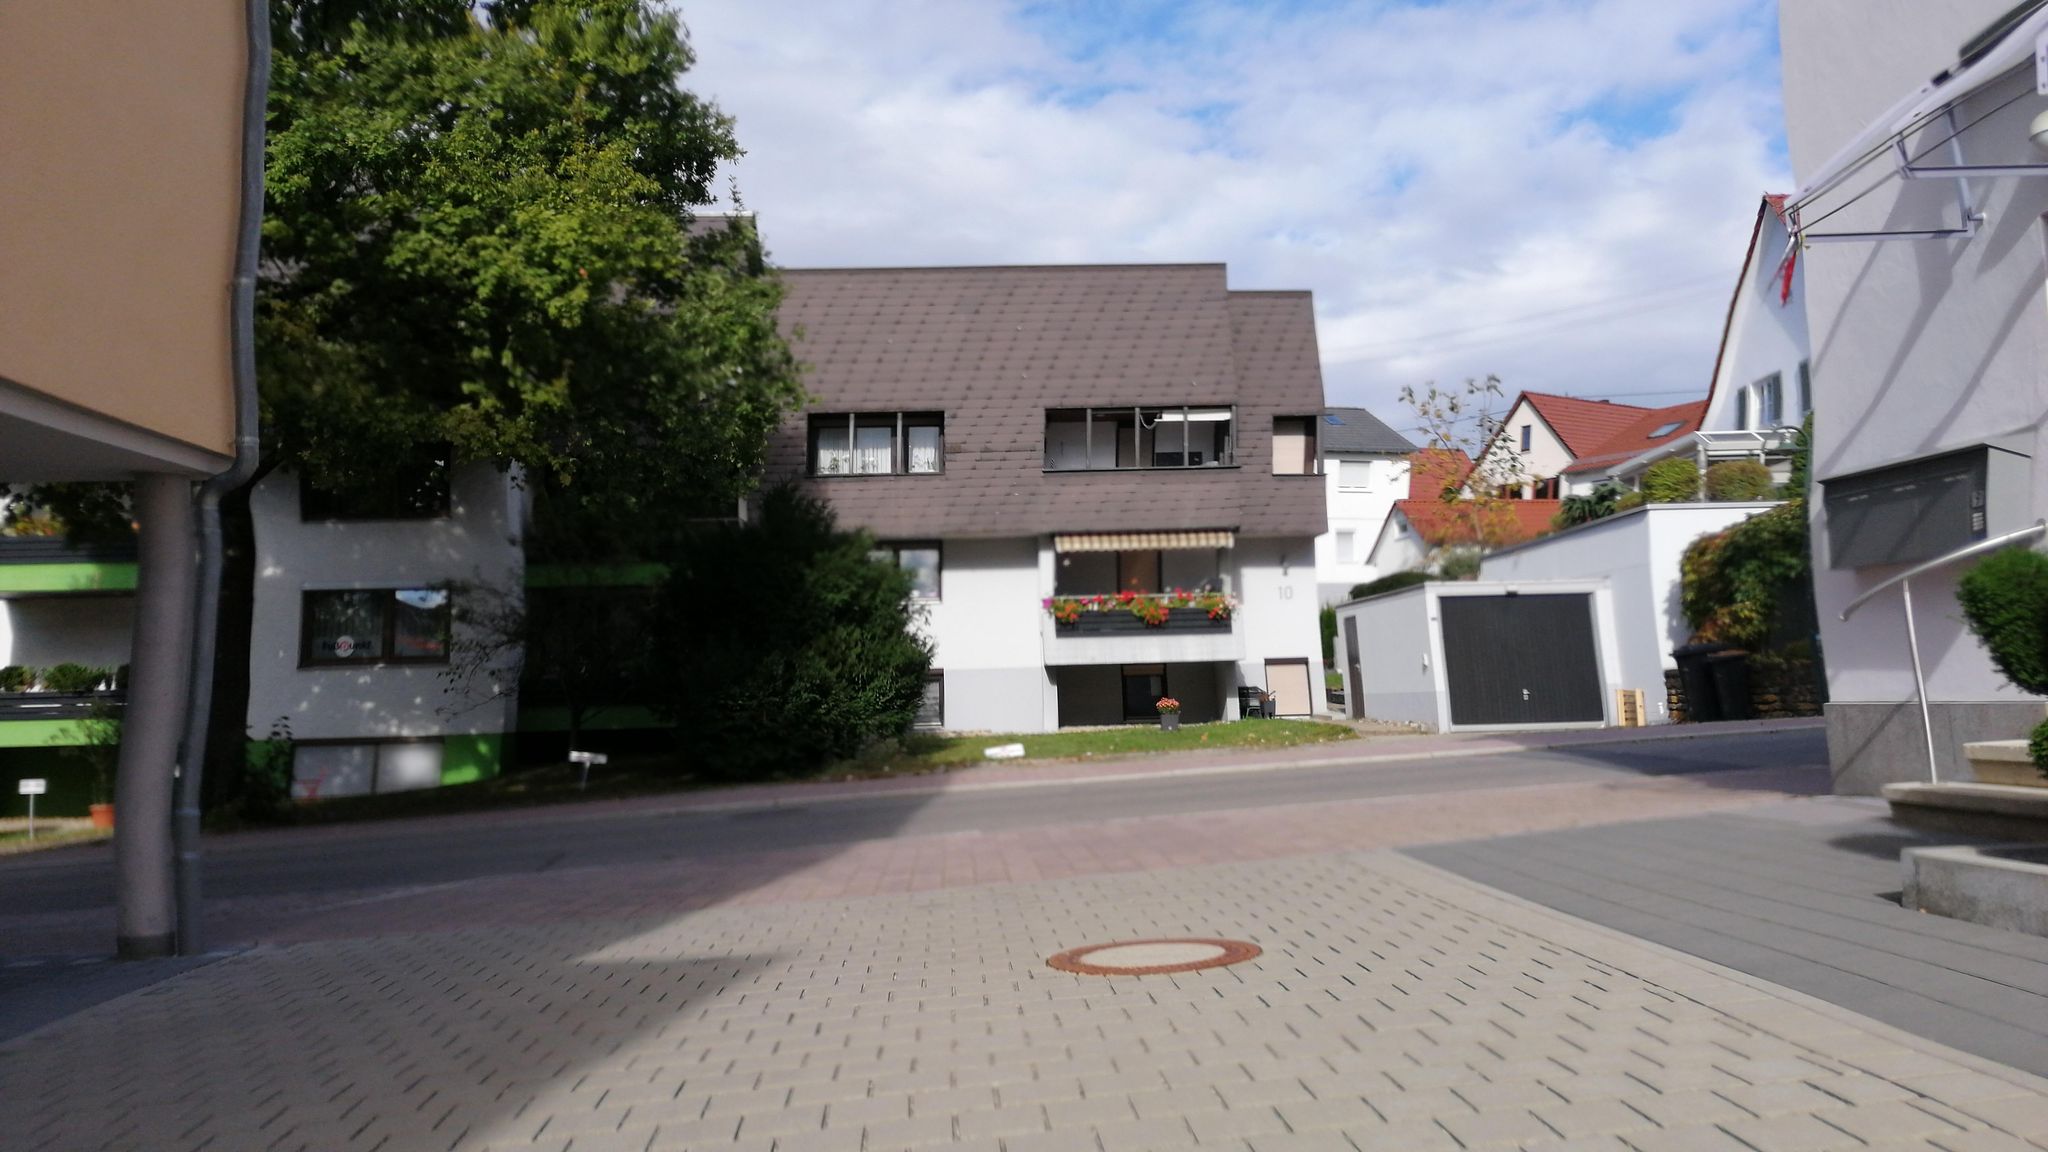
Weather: clear
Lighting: day
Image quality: good
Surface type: walking surface
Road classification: service
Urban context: dense urban cluster
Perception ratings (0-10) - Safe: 6.47, Lively: 9.12, Beautiful: 6.84, Boring: 5.1, Depressing: 1.59, Wealthy: 9.15